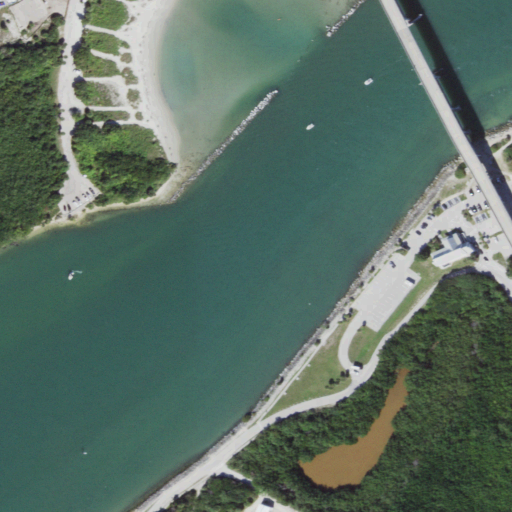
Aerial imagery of island in Florida named Orchid Island containing open water, herbaceous wetlands, woody wetlands, medium intensity development, high intensity development, low intensity development, barren land, and grassland